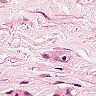
Metastatic tissue present: yes